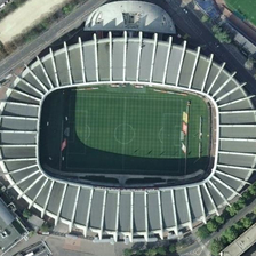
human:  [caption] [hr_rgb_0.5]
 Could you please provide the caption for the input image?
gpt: the playground is surrounded by a blearchers with a oval ceiling like a carpenterwor .

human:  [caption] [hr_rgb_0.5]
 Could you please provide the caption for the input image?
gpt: The gray stadium with radial white stripes on the roof is close to the ground runway and terrain, surrounded by rows of trees.

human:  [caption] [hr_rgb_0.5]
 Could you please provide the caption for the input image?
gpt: it is a oval stadium casting huge shadows on its soccer playground inside .

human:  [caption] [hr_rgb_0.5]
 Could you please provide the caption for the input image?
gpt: The gray stadium with radial white stripes on the roof is close to the track and field, surrounded by rows of trees.

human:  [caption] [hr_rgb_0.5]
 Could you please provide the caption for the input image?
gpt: The gray stadium with radial white stripes on the roof is located near a track and field, surrounded by rows of trees.